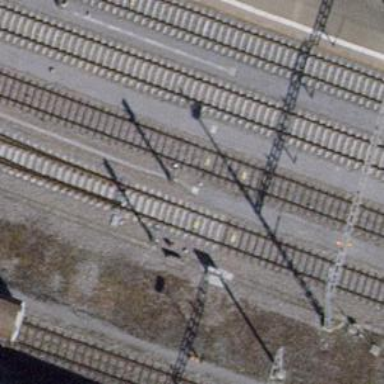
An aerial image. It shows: Railway signal.